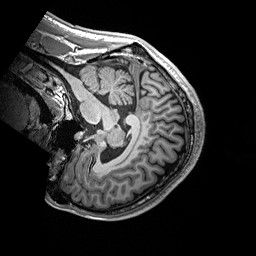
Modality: T1w
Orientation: sagittal
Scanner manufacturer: siemens
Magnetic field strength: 3 T
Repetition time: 2.2 s
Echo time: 0.00244 s